Aerial crown-view tile of a tropical tree (Barro Colorado Island, Panama), acquired 20241216:
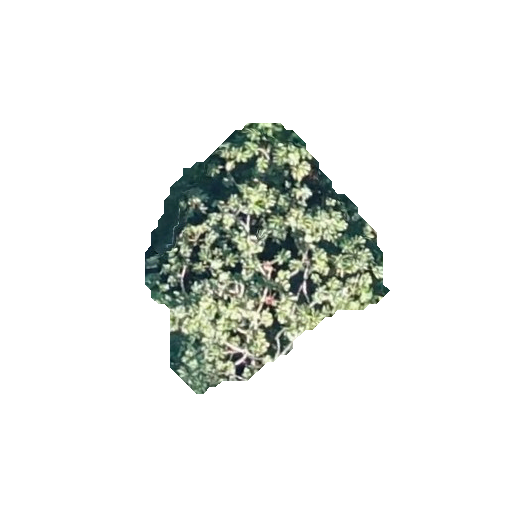
Species: Cecropia insignis
GBIF accepted scientific name: Cecropia insignis
Crown area: 59.851 m²